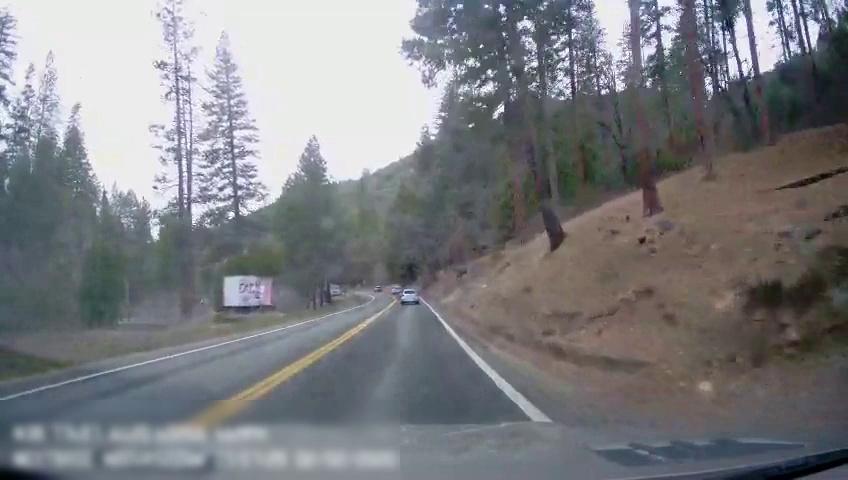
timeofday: Day
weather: Cloudy
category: Drivable Space
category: Vehicles | Car
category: Vehicles | SUV
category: Lanes | Current Lane
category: Lanes | Current Lane
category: Lanes | Opposite Lane